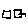
Label: square